Question: For example say there is a bunch of values range from [80.8, 92.1]
I would like to let the lowest value 80.8 have the color pure red #FF0000 and 92.1 have the color pure green #00FF00. For the values in the middle, I would like to have their color in proportion to their values from red to green like the following picture.
Is there any function that given the value it could spit out the CSS color value? Or anything else to get the job down?

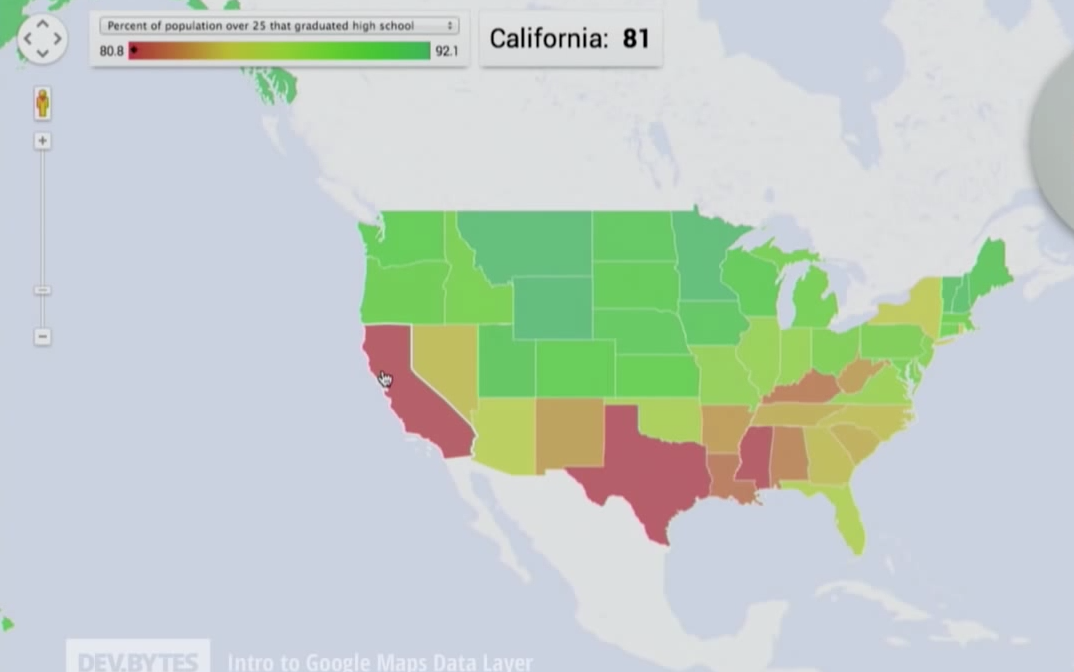
Answer: Here is a solution that I came up with on JSFiddle:
To explain what is going on:
'''
var red = "#FF0000";
var yellow = "#FFFF00";
var green = "#00FF00";
'''
These are our minimum, middle, and maximum values to choose from. In short, Red-Yellow-Green. In order to provide these values as a range of colors from red and green, we need to use some math:
First we store the possible hex values in a string:
'''
var hex = '0123456789ABCDEF';
'''
Then (in a function) we capture the min-middle-max range values directly. As for other cases, we use some math to select some hex value between 0-F based on the existing value from the range. Below is that as a function:
'''
function update(val) {
if(val == 0) {
$('#color').css('background', red);
} else if(val == 50) {
$('#color').css('background', yellow);
} else if(val == 100) {
$('#color').css('background', green);
} else {
if(val < 50) {
// val < 50 is between red and yellow
var perc = val/50;
var hexVal = hex[Math.round(16*perc)];
$('#color').css('background', "#FF"+hexVal+hexVal+"00");
} else if(val > 50) {
// val > 50 is between yellow and green
var perc = val/100/0.5-1;
var hexVal = hex[hex.length - Math.round(16*perc)];
$('#color').css('background', "#"+hexVal+hexVal+"FF00");
}
}
}
'''
is a div container to show the active color.
See the JSFiddle here: <URL>